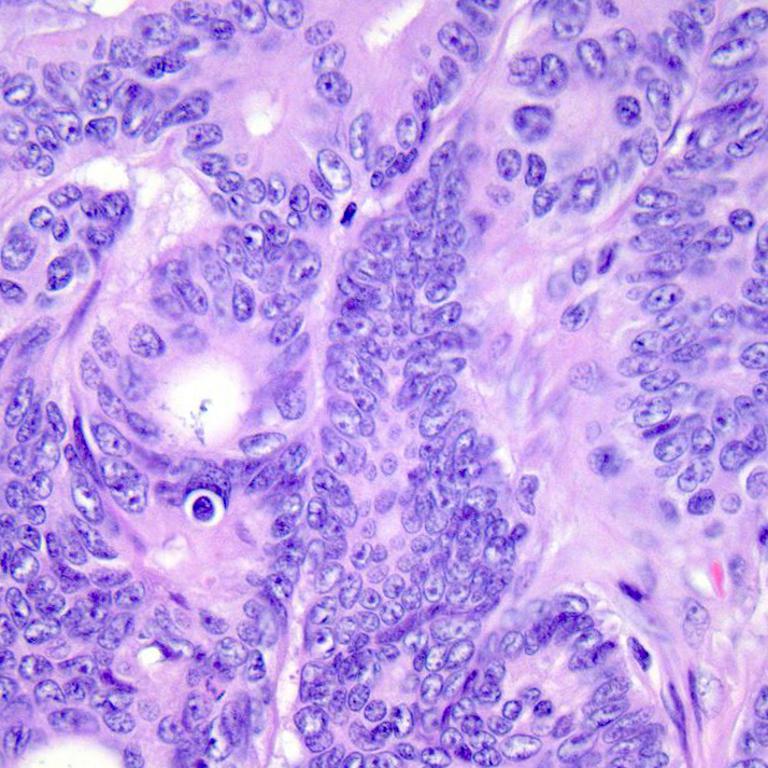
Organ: colon
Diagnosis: adenocarcinomas